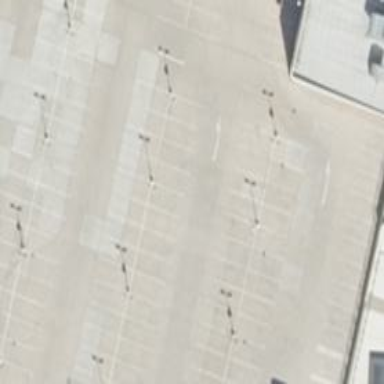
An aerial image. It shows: Multi-storey parking facility.